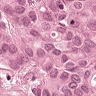
Metastatic tissue present: yes